Question: Changing the border-bottom attribute along with removing text-decoration creates the colored underline in some browsers (I can vouch for FF 5 and 6 for sure). But other browsers (at least Safari & Chrome) don't display any line.
For example of the problem, see utsarotaract.org (there is a link in the bottom paragraph of the index page).
Since I've seen this work other places, I'm assuming that some of my CSS is clashing but I'm stumped as to where exactly the problem is.
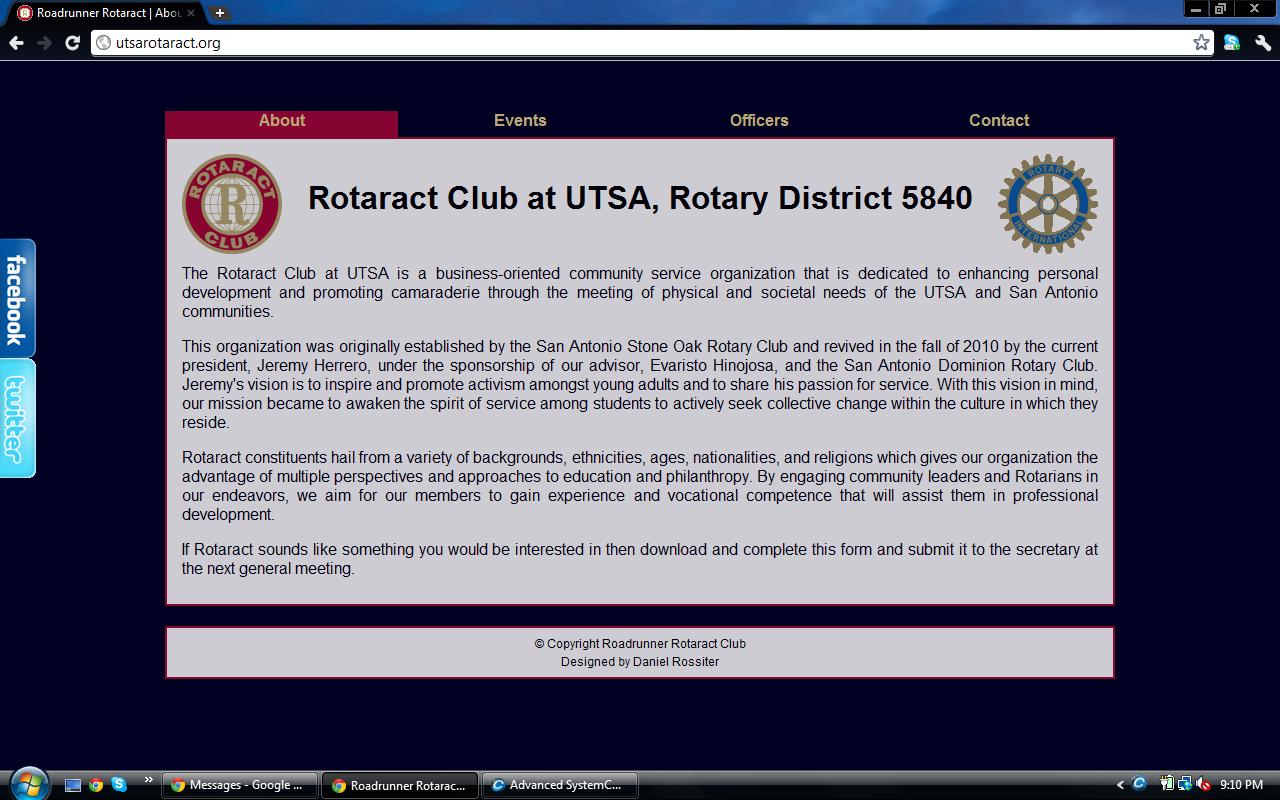
Answer: The issue is the size of your border. Change your '0.5px' border to '1px' instead and it will work. Live example: <URL>
'''
.content a {
border-bottom: 1px solid #A80532; /* instead of 0.5px */
color: #000022;
text-decoration: none;
}
'''